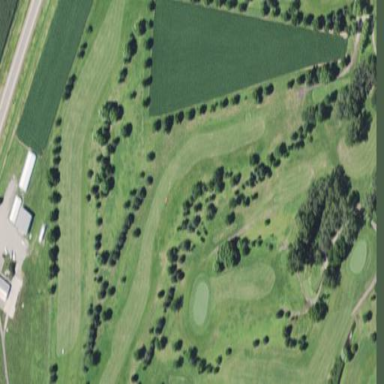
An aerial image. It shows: Golf course surrounded by greenery.